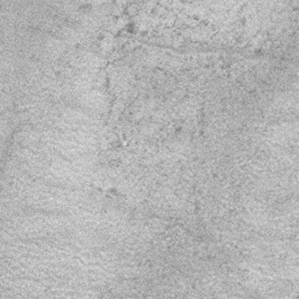
Label: frost